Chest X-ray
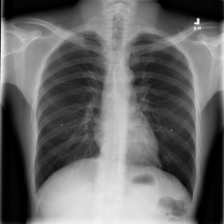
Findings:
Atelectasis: negative
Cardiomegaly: negative
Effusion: negative
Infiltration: negative
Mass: negative
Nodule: negative
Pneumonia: negative
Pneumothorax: negative
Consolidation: negative
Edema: negative
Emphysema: negative
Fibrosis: negative
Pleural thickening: negative
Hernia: negative